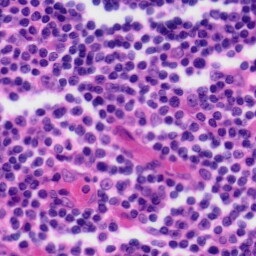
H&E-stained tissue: Tonsil